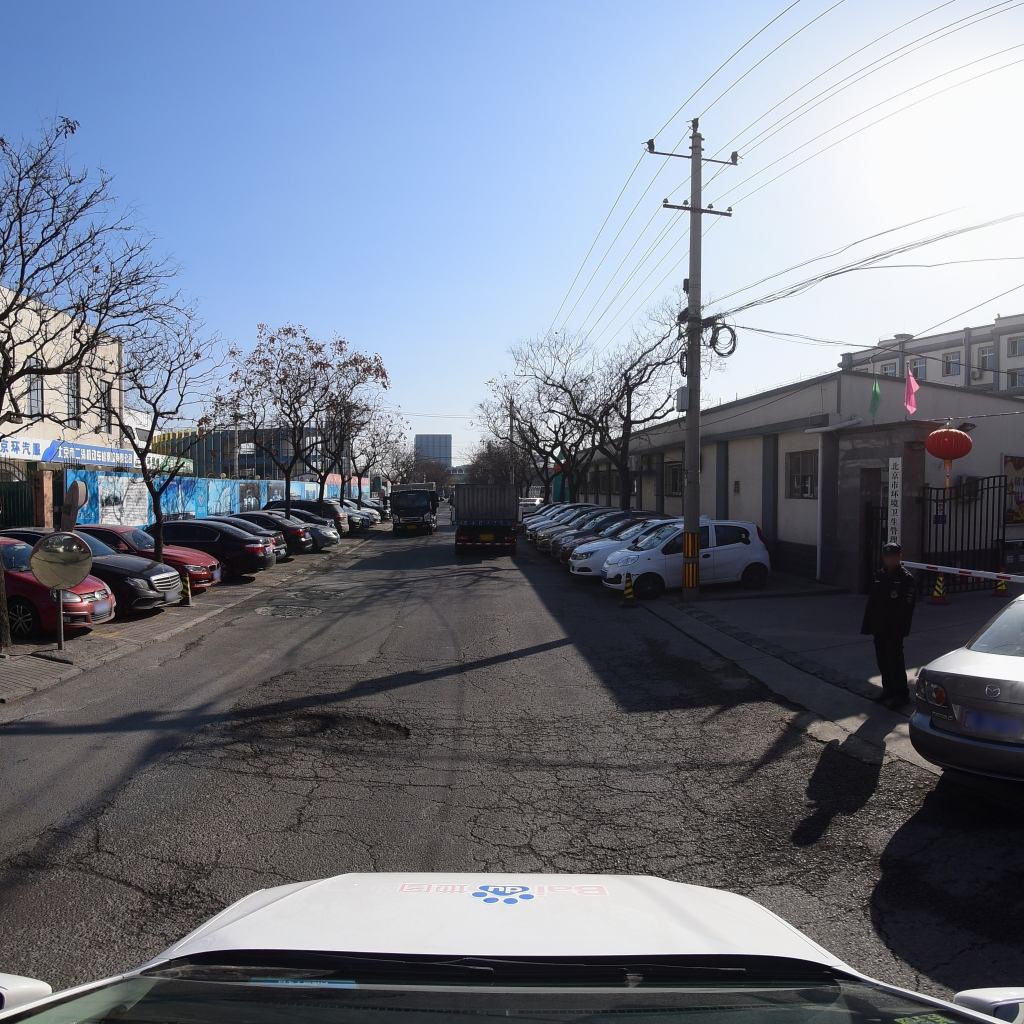
Region: Fengtai
Road damage annotations: longitudinal crack, manhole cover, manhole cover, pothole, alligator crack